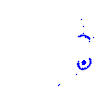
Particle: kaon